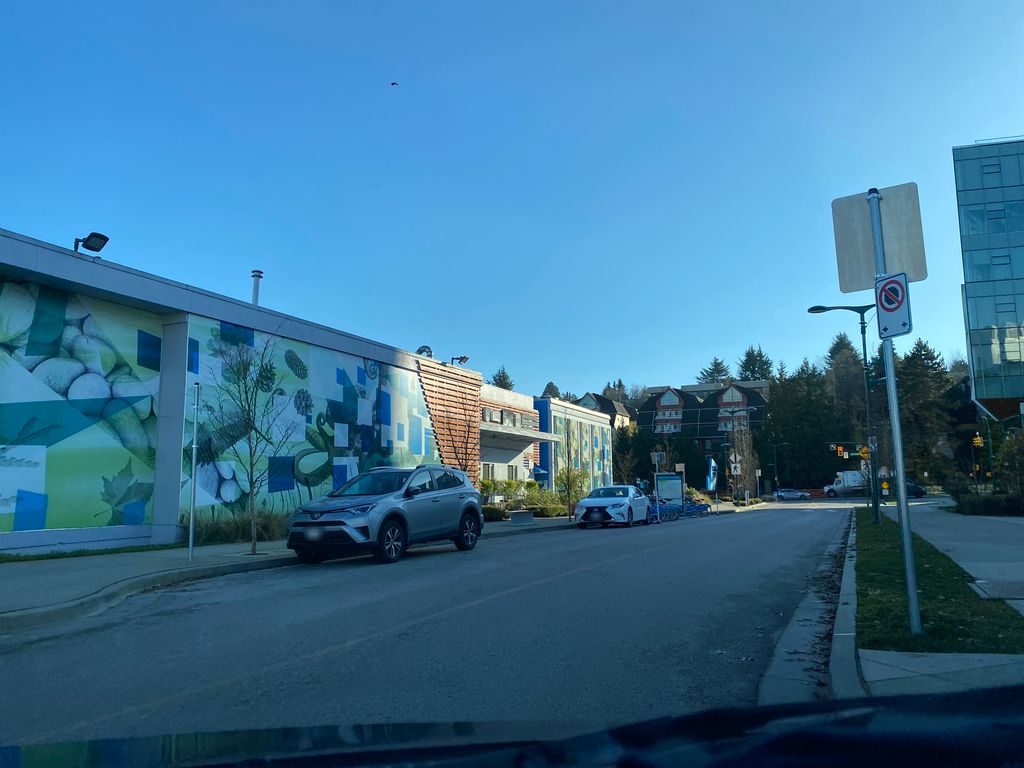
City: vancouver